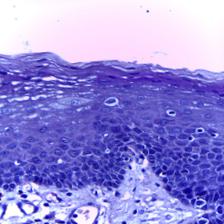
Diagnosis: Normal